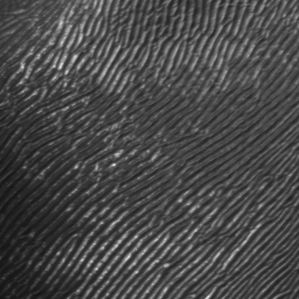
Label: frost